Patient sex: M
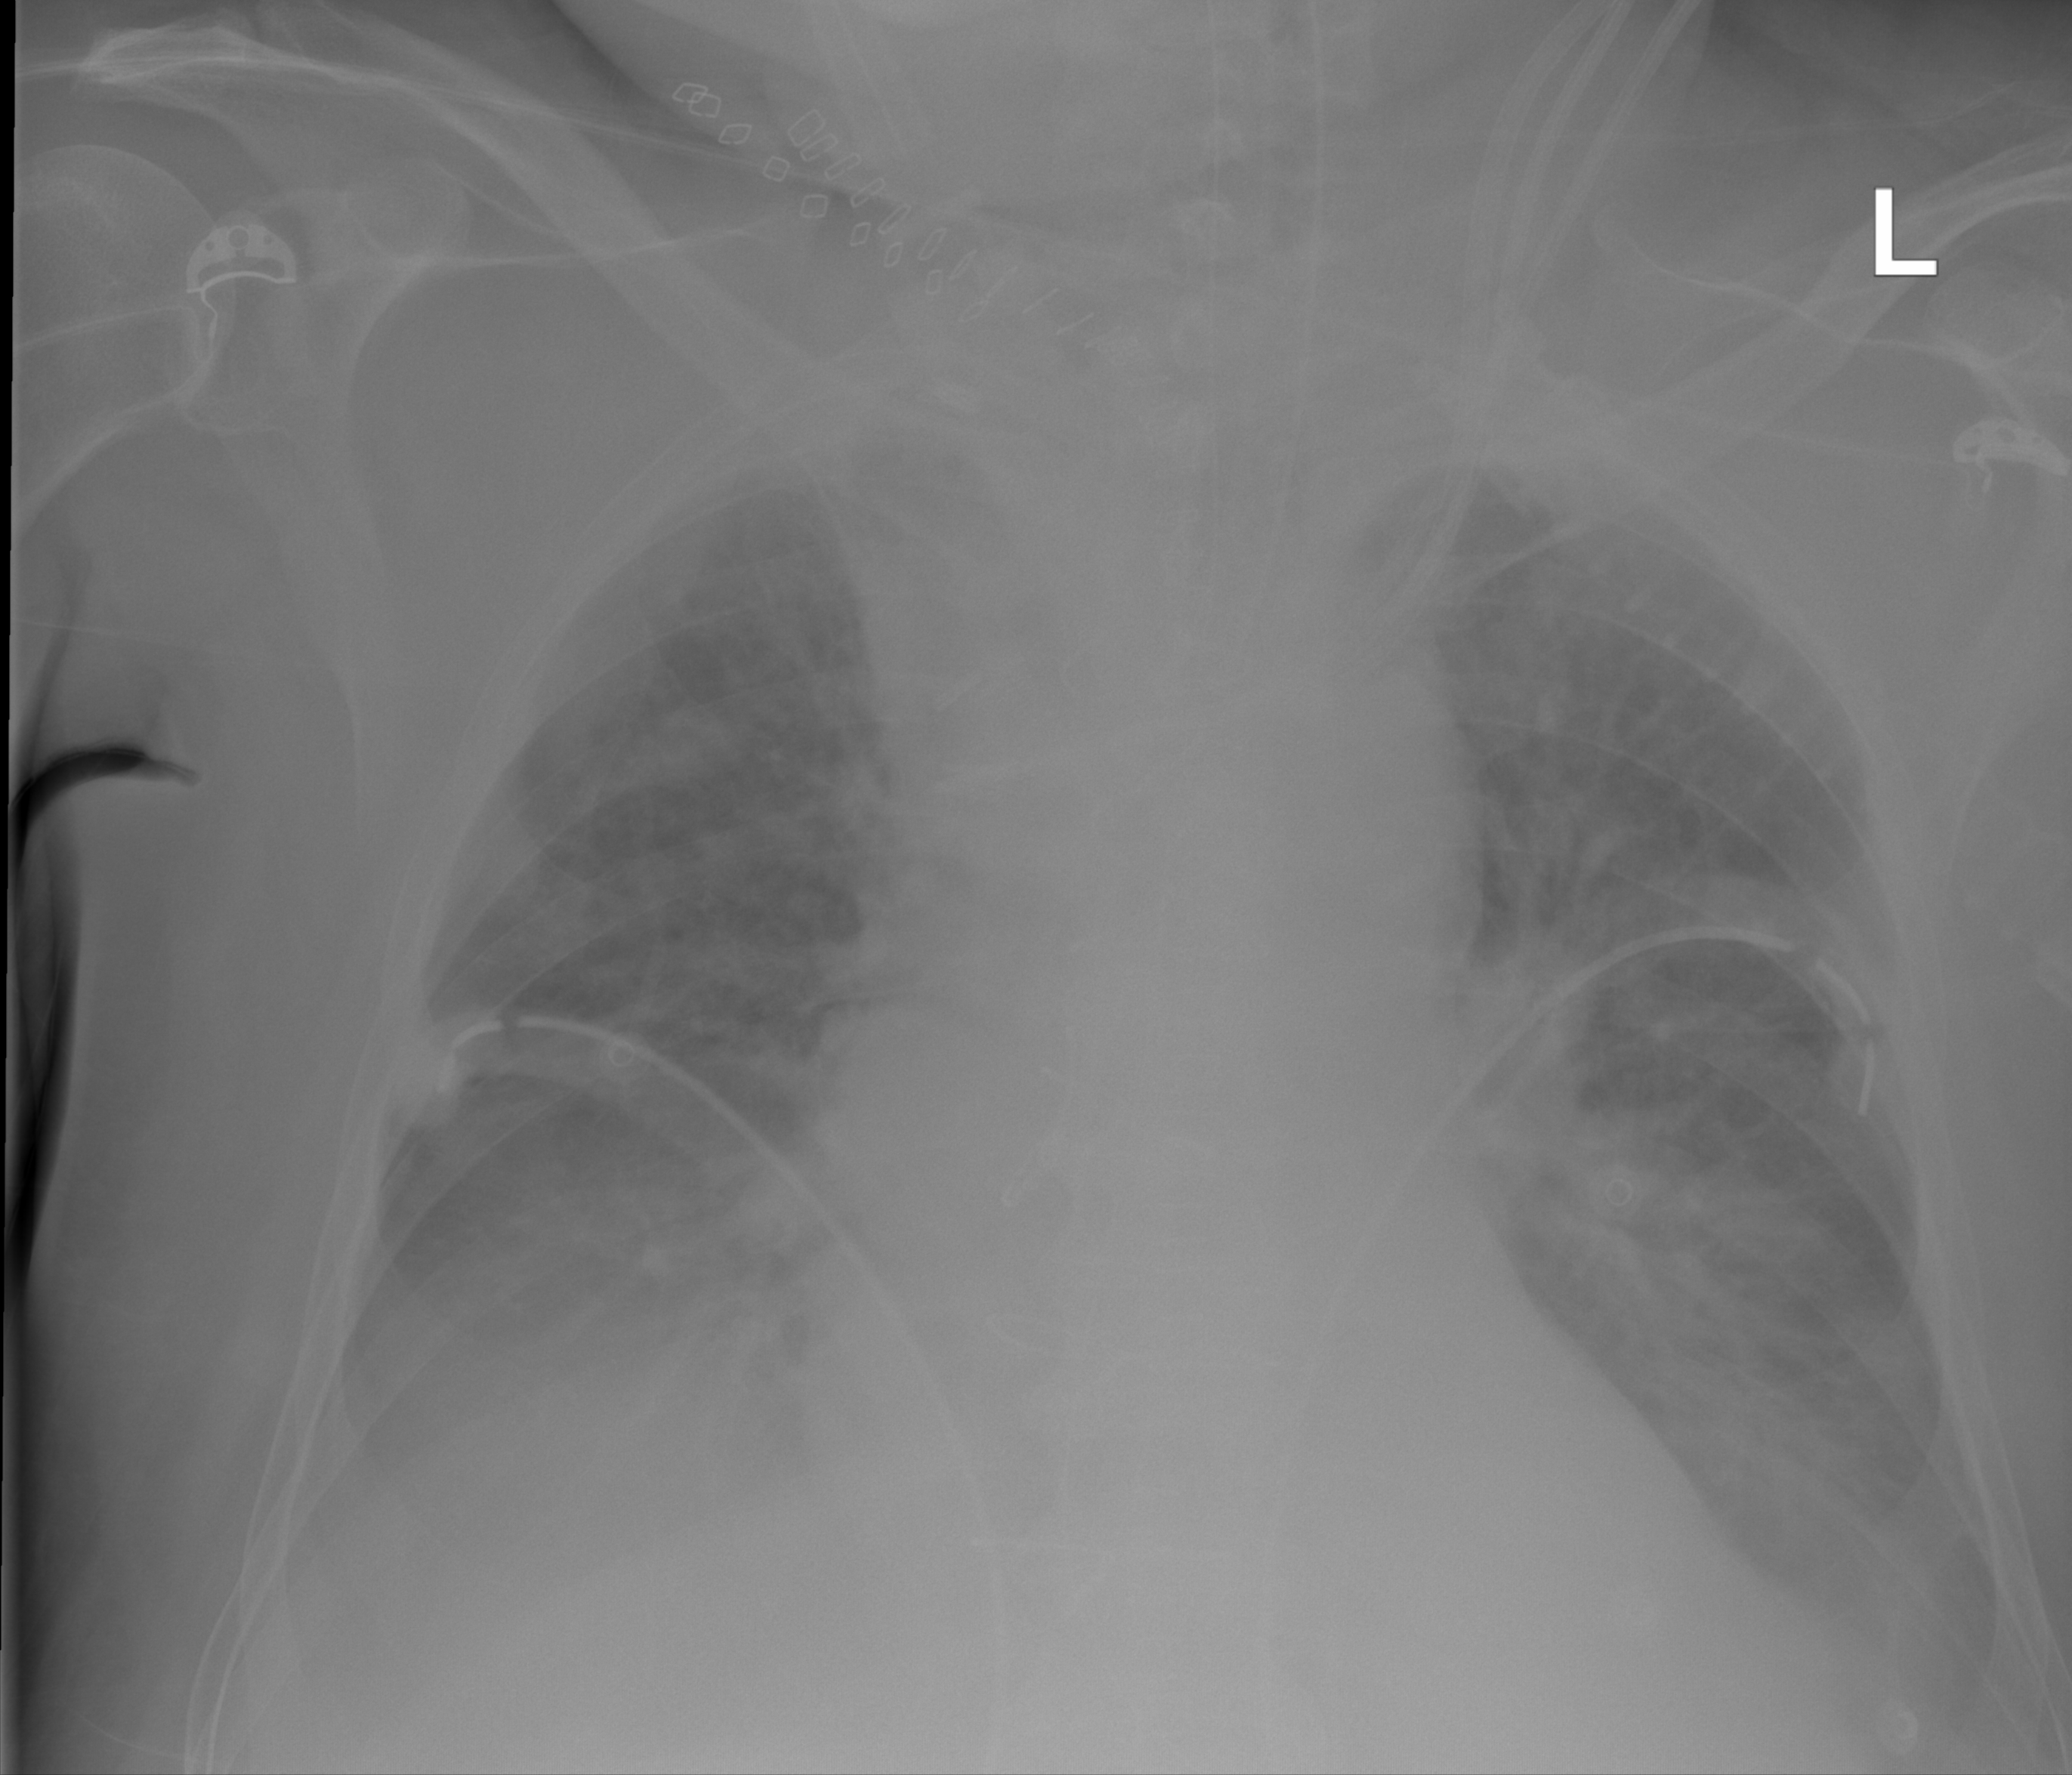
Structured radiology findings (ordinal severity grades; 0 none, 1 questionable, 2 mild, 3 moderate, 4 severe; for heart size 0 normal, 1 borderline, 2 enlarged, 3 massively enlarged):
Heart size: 1
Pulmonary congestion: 3
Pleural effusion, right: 2
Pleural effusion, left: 1
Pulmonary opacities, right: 2
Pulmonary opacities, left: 2
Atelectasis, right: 2
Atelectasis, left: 2